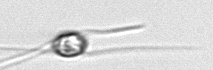
Label: Chaetoceros_danicus